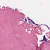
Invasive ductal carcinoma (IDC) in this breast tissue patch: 0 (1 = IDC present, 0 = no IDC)